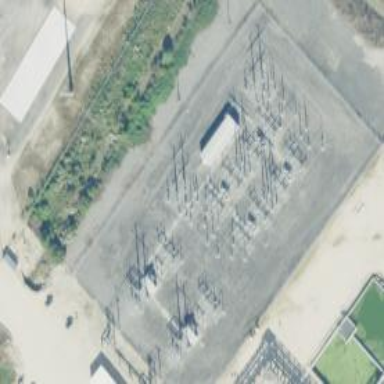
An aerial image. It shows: Switch for power supply.